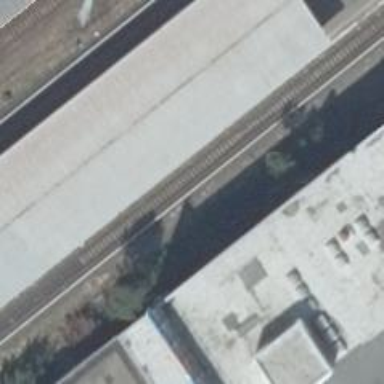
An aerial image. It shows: Close-up of railway platform edge.